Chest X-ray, AP view. Patient: 60 years old, sex M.
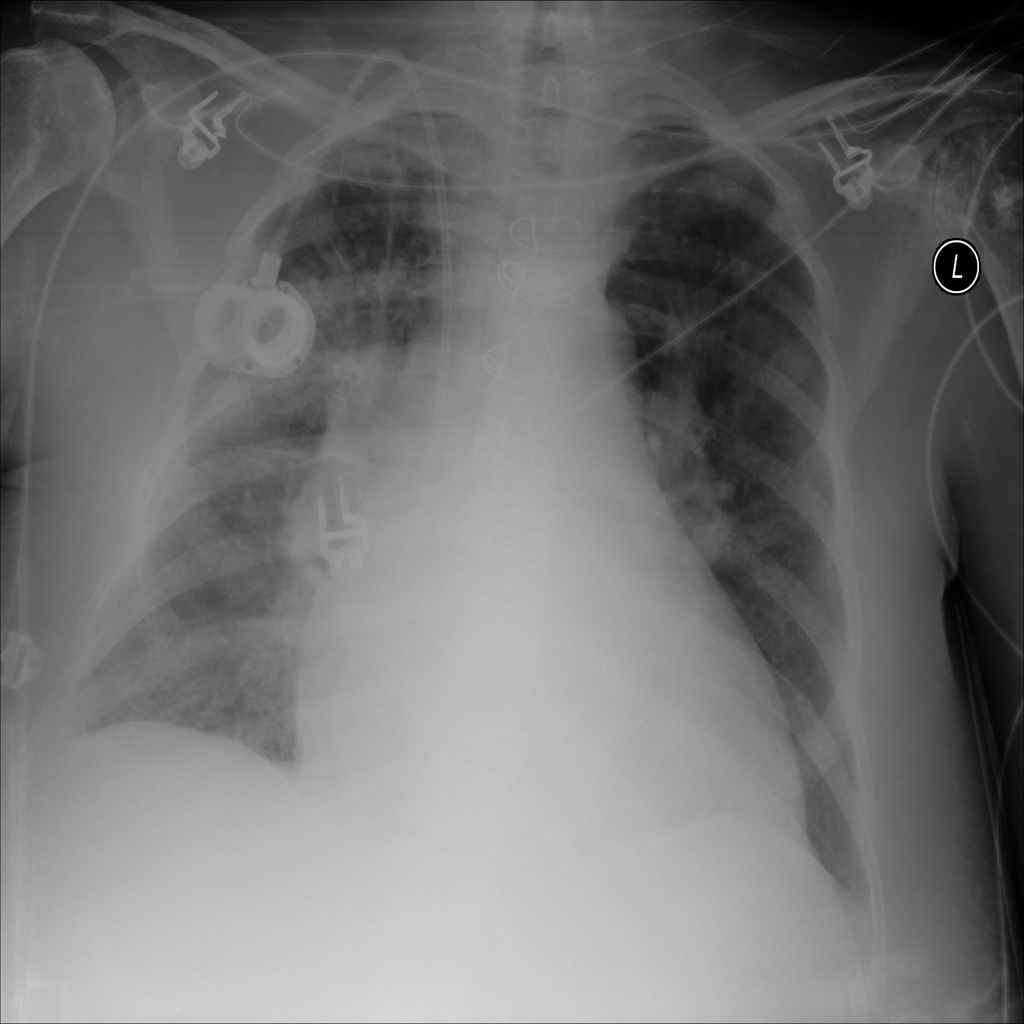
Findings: Cardiomegaly